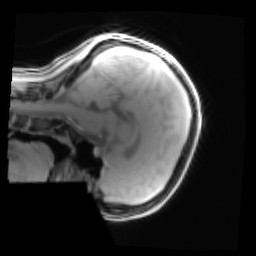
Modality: PDw
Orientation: sagittal
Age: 22
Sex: female
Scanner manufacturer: siemens
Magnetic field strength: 3 T
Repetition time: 0.25 s
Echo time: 0.00103 s